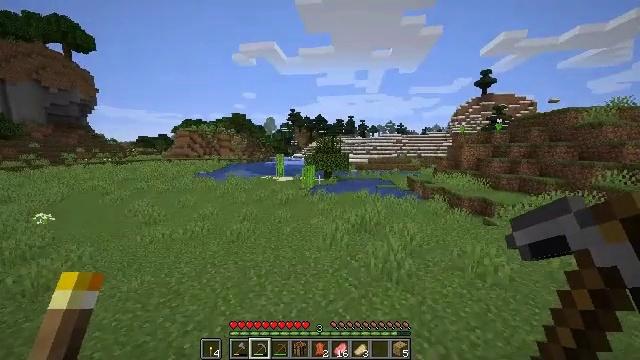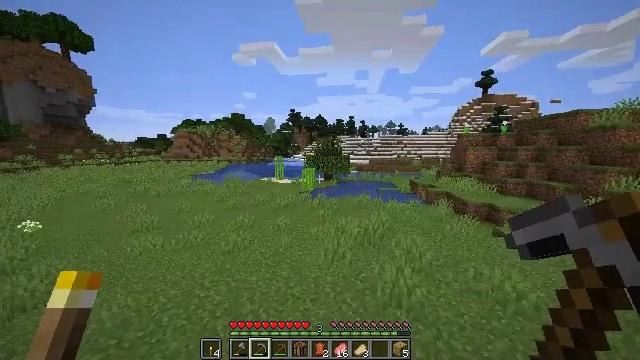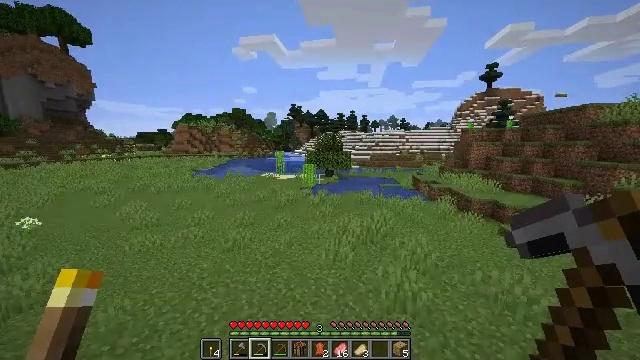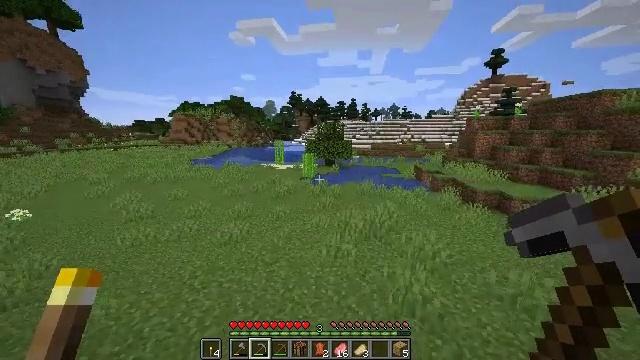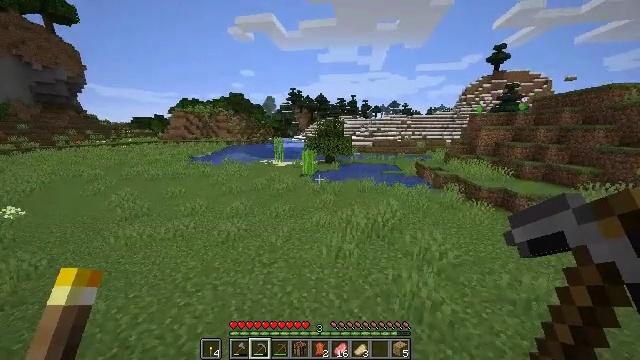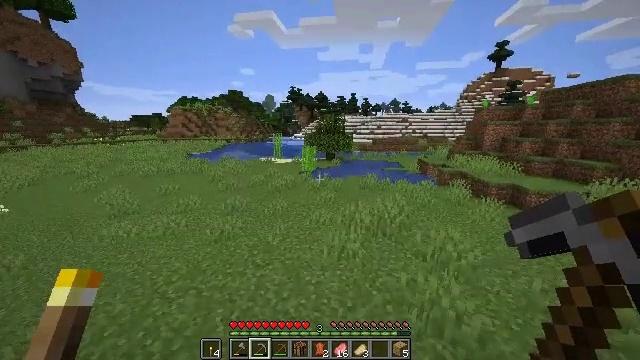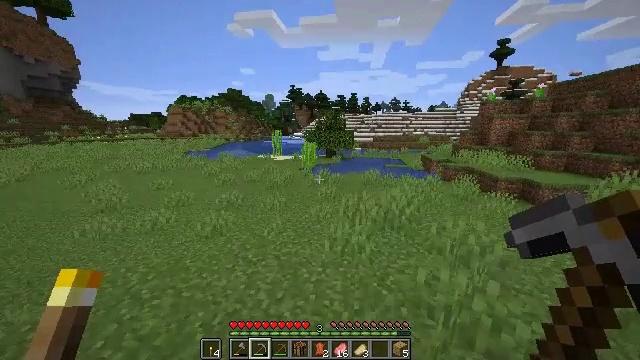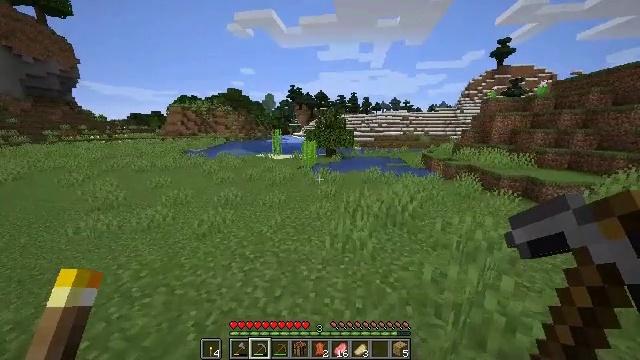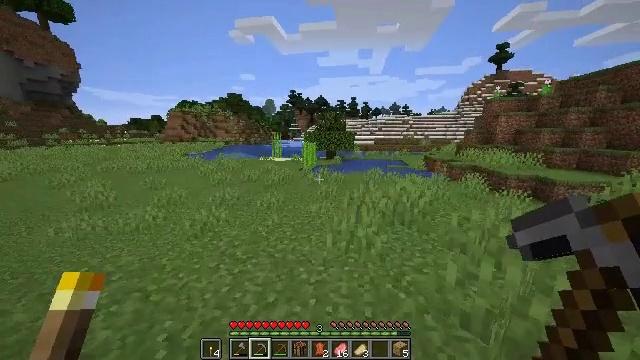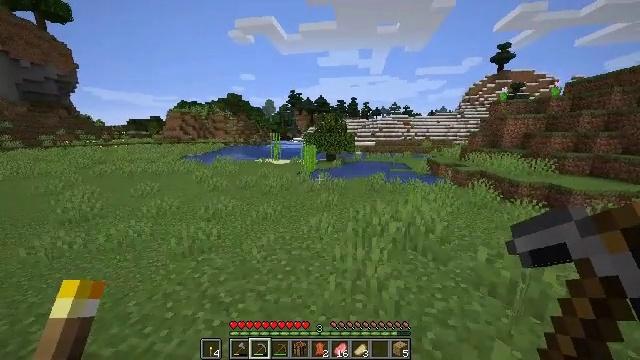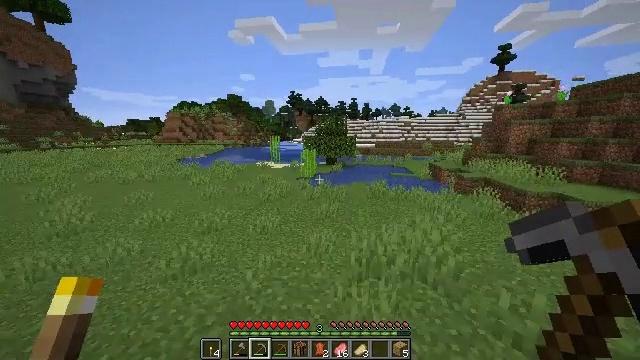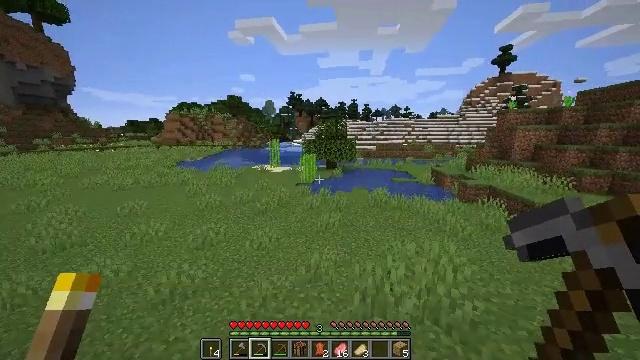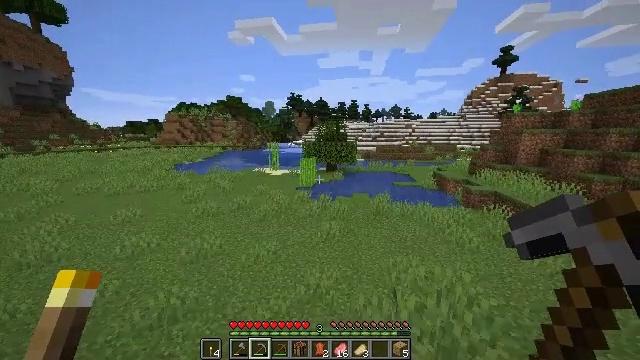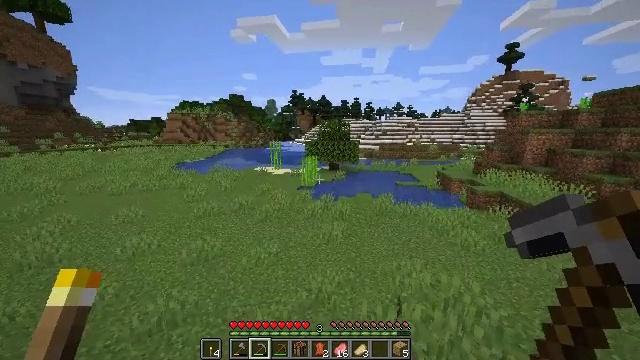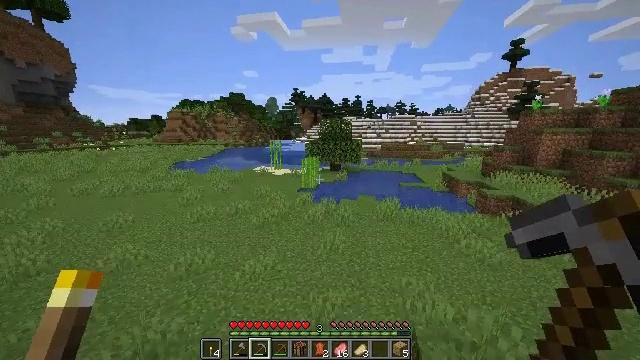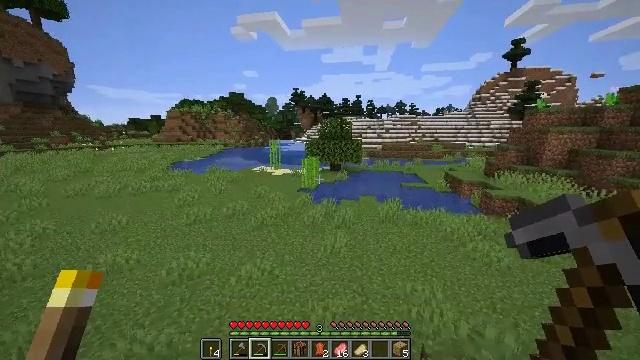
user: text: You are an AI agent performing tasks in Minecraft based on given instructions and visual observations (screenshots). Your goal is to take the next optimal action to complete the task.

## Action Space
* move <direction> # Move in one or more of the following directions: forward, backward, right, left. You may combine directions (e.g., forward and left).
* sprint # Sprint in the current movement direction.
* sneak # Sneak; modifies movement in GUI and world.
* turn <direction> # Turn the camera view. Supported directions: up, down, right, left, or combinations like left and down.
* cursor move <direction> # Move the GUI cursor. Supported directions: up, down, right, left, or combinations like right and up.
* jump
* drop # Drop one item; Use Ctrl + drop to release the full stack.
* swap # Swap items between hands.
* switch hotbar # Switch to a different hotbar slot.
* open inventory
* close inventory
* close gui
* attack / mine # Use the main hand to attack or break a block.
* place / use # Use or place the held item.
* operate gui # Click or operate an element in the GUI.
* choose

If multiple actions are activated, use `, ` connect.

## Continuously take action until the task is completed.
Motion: motion action
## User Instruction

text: Collect sugar cane near water sources.
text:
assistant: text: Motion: move forward, sprint, jump
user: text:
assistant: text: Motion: move forward, sprint, turn down, jump
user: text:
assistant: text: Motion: move forward, sprint, turn down, jump
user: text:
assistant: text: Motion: move forward, sprint, jump
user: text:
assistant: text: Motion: move forward, sprint, jump
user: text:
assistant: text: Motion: move forward, sprint, jump
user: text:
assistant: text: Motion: move forward, sprint, jump
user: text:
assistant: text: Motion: move forward, sprint, turn up, jump
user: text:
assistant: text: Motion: move forward, sprint, jump
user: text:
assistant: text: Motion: move forward, sprint, jump
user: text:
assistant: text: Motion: move forward, sprint, jump
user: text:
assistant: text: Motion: move forward, sprint, jump
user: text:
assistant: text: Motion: move forward, jump
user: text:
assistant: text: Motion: move forward, jump
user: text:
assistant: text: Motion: move forward, jump
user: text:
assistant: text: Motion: move forward, jump
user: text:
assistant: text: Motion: move forward, jump
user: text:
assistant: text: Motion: move forward, jump
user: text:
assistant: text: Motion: move forward, jump
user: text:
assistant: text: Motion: move forward, jump
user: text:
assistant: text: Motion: move forward, jump
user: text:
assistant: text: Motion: move forward, jump
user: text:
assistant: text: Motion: move forward, jump
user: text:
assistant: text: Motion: move forward, sprint, jump
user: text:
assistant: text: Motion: move forward, sprint, jump
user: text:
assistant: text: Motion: move forward, sprint, jump
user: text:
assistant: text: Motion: move forward, sprint, jump
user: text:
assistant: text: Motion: move forward, sprint, jump
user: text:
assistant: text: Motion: move forward, sprint, jump
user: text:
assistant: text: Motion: move forward, sprint, jump